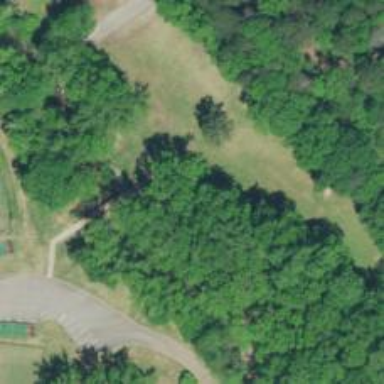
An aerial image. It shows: Disc golf hole.